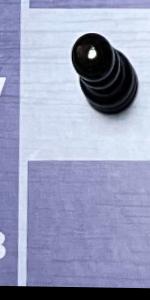
Label: Empty